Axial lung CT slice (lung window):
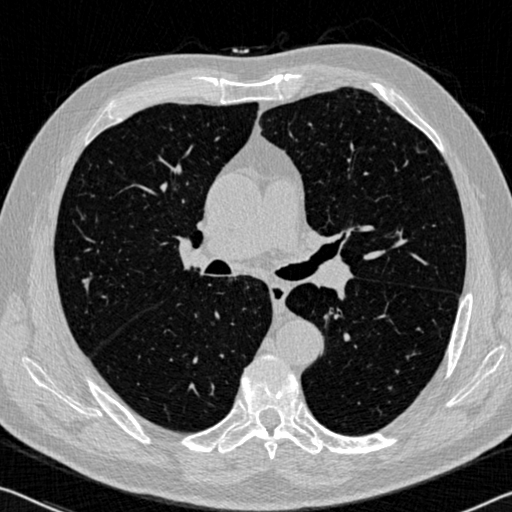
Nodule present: no